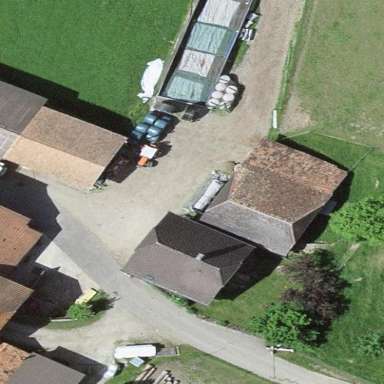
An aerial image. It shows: Rural barn.